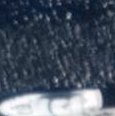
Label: Civil_yacht